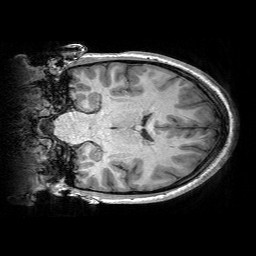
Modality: T1w
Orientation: coronal
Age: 16
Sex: female
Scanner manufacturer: siemens
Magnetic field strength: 3 T
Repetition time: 2.53 s
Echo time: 0.00297 s